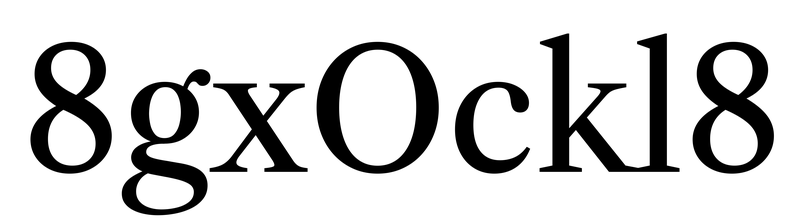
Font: LibreCaslonText_Regular